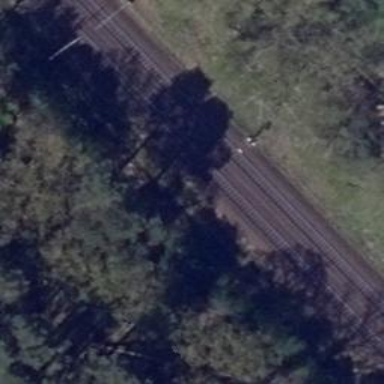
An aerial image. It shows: Railway signal.